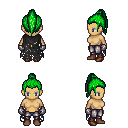
a pixel art fantasy rpg character, female body template, human, tanned skin, black tattered cape, metal pants, green long topknot hairstyle, metal gloves, brown shoes, four views (front, back, left, right), 2x2 character sprite sheet, small pixel art, hard edges, no anti-aliasing